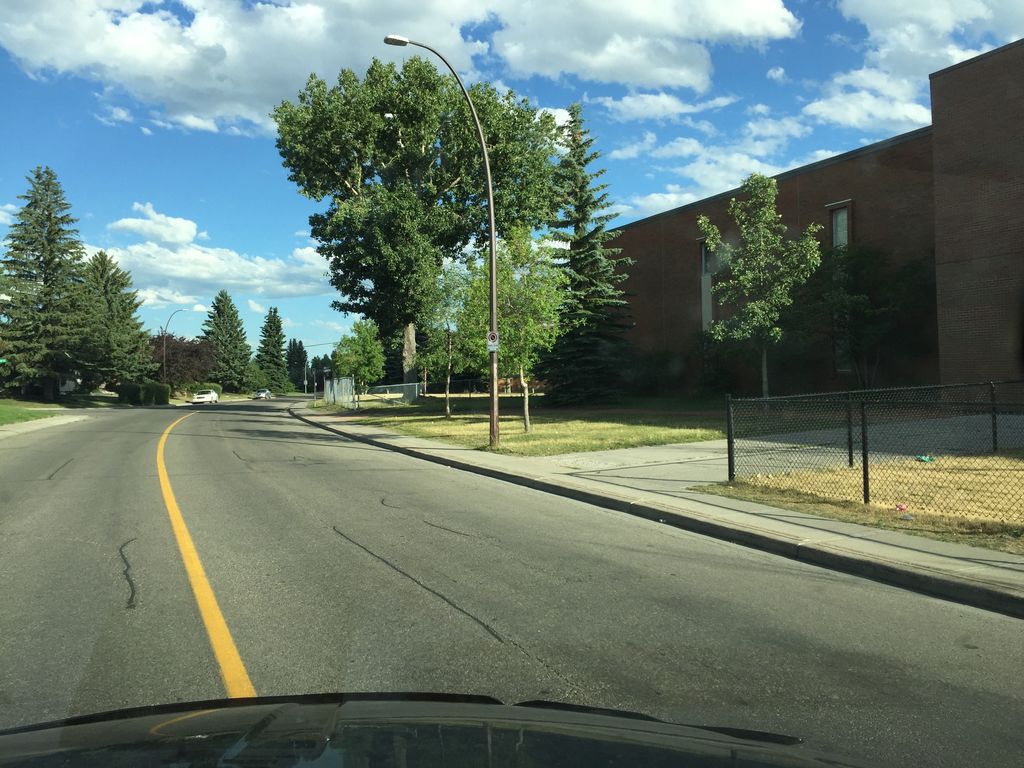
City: calgary